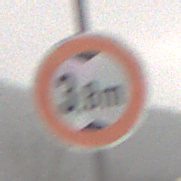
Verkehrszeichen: TatsaechlicheHoehe
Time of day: Midday
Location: Outdoor (Nature)
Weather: Overcast
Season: Winter
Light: Natural